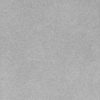
Label: dusty